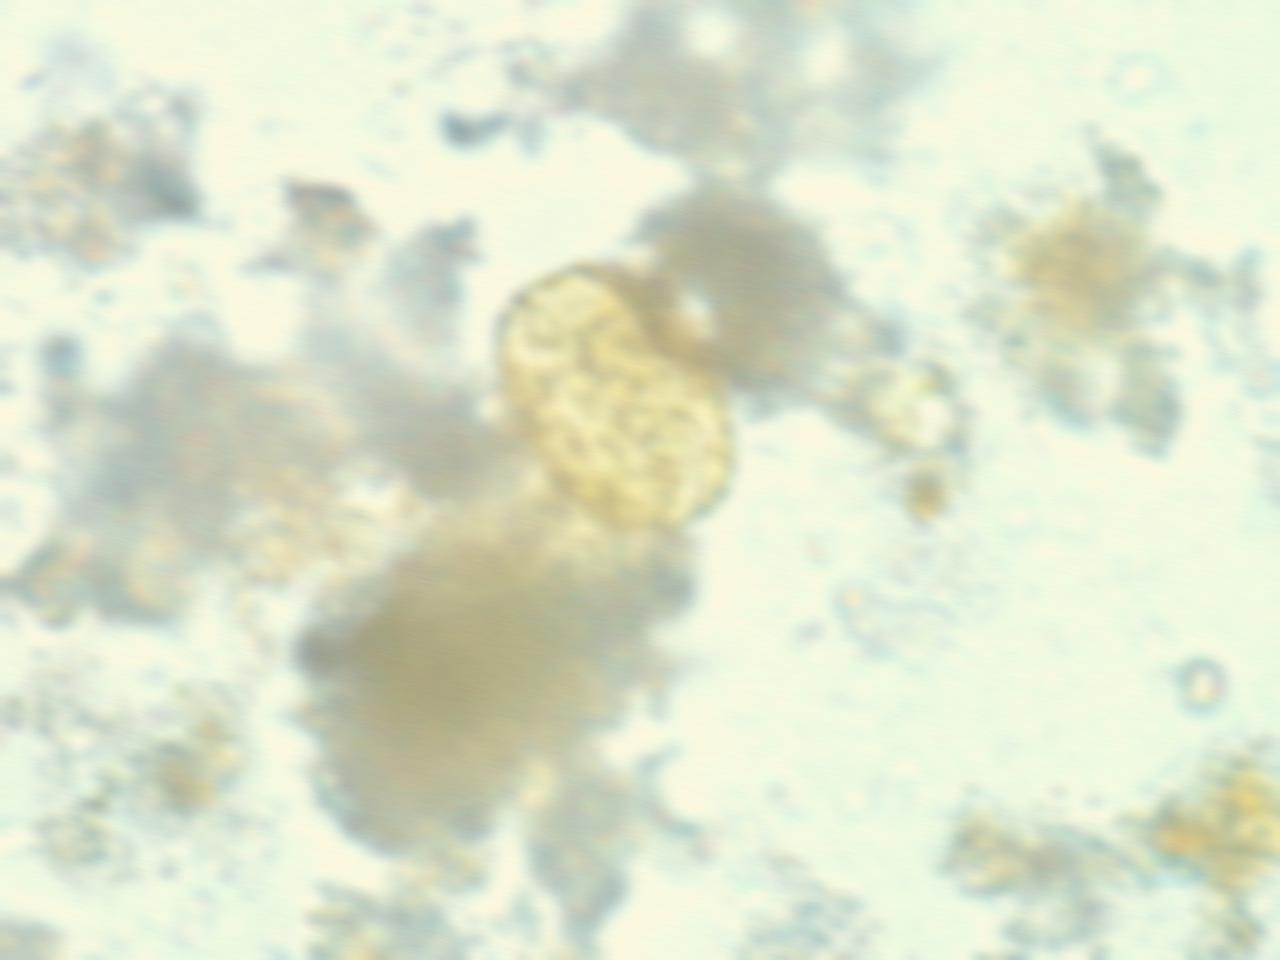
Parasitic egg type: Ascaris lumbricoides